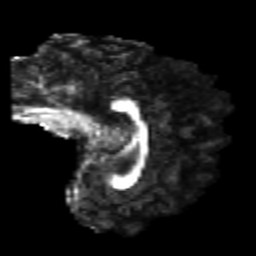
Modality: FA
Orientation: sagittal
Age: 26
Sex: male
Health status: healthy
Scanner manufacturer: philips
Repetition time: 7.474 s
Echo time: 0.08753 s